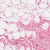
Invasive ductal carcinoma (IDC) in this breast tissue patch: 0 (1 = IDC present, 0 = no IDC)